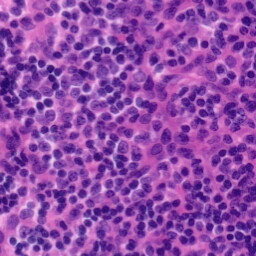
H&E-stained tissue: Tonsil